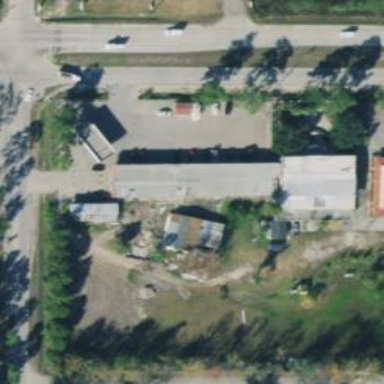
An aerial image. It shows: Convenience shop.